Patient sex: F
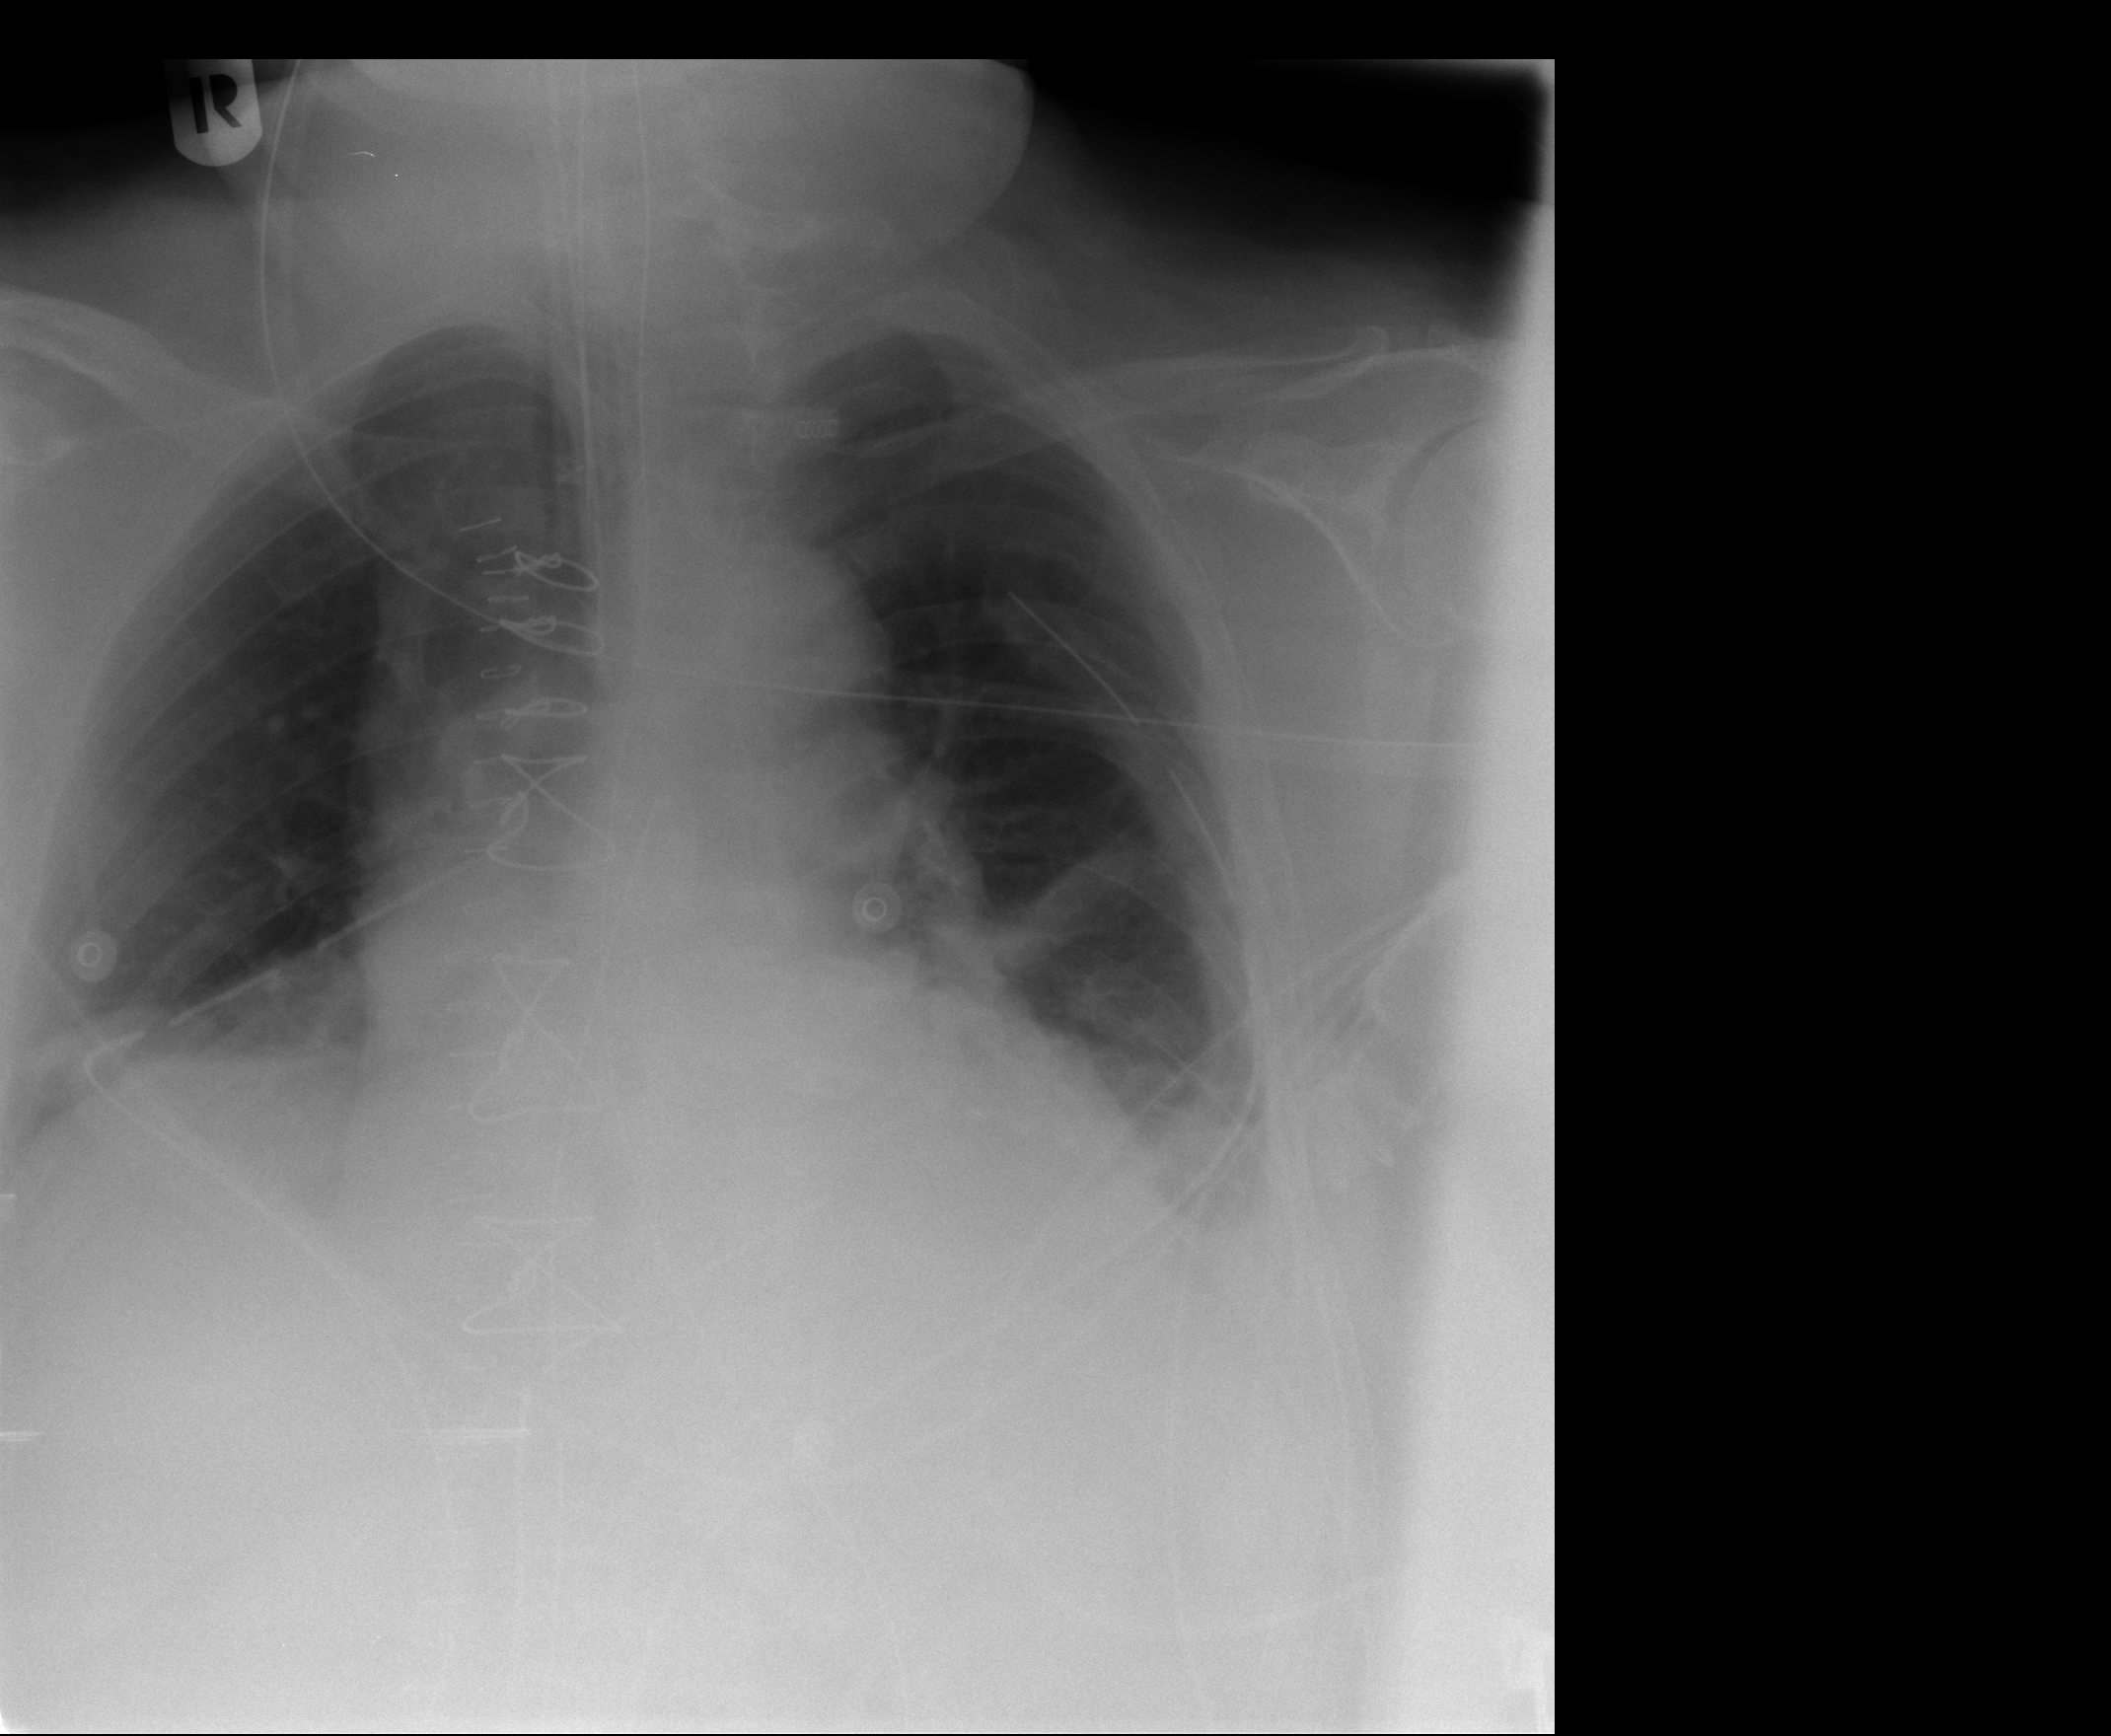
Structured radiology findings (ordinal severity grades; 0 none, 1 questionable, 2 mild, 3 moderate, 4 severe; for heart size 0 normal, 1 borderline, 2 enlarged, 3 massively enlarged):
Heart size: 2
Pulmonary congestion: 2
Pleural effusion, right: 1
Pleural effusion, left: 2
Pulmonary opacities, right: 0
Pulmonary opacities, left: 0
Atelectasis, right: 2
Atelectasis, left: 2